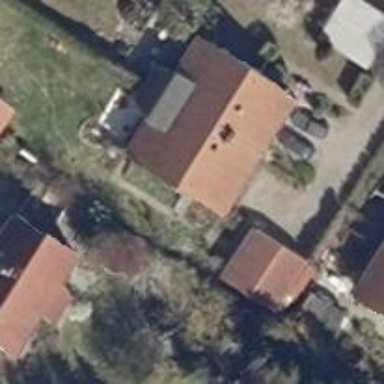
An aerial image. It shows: Gabled roof on residential building.